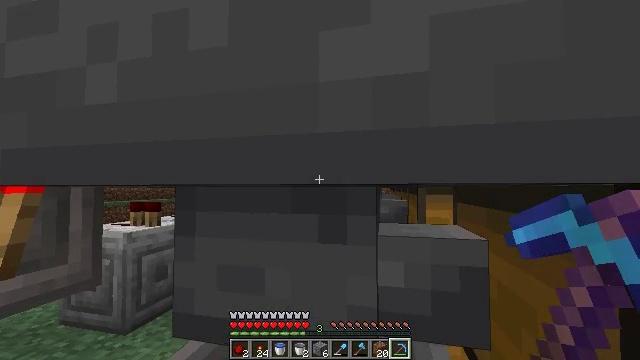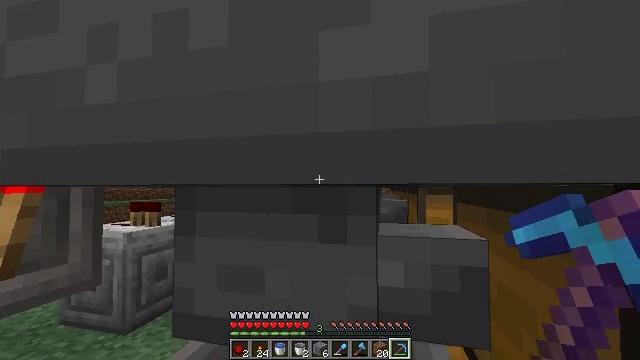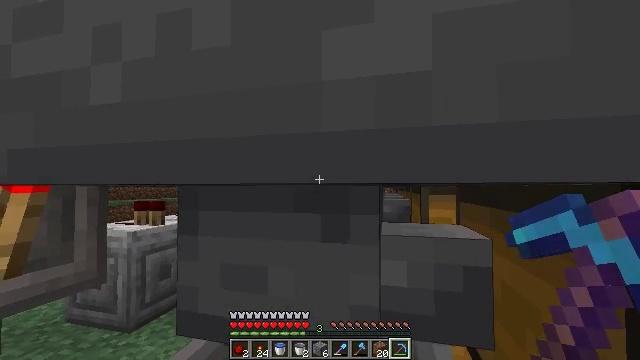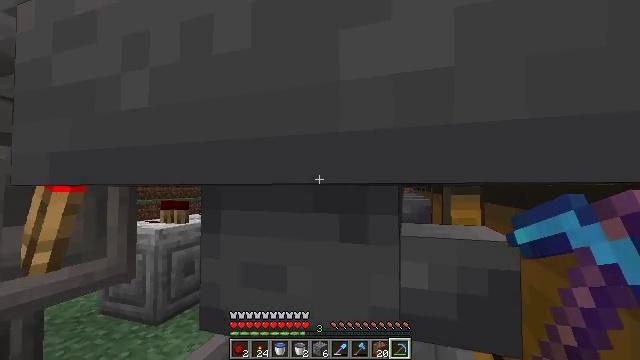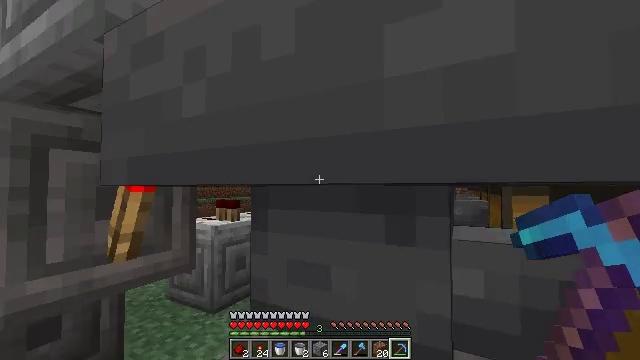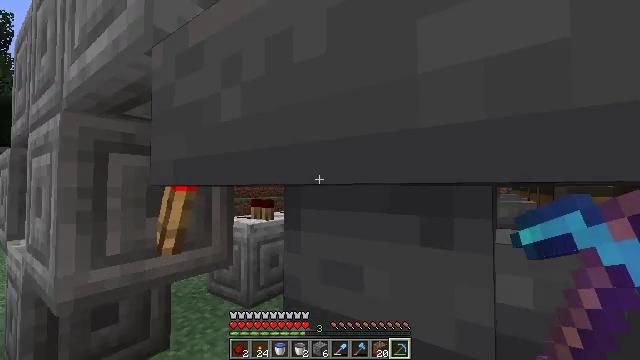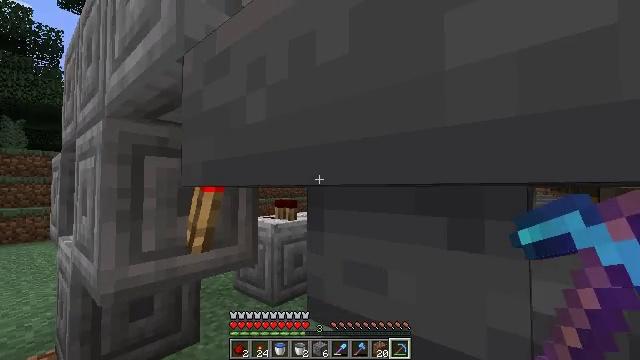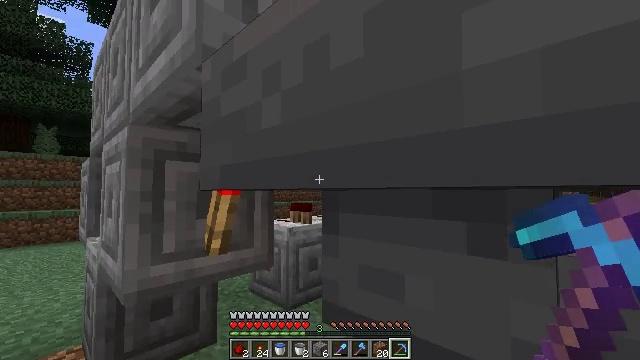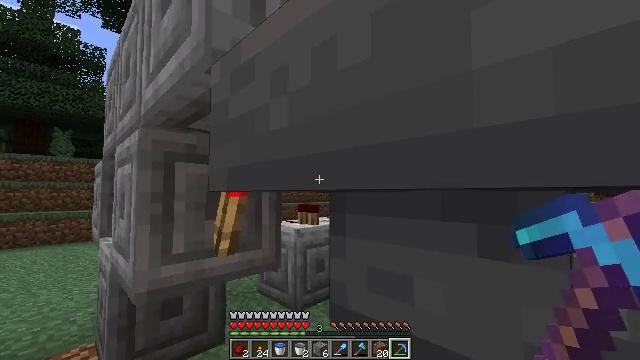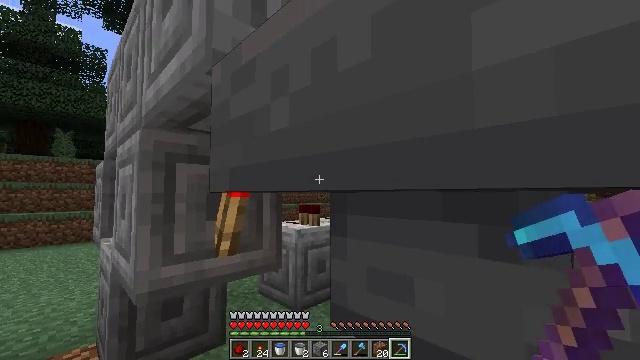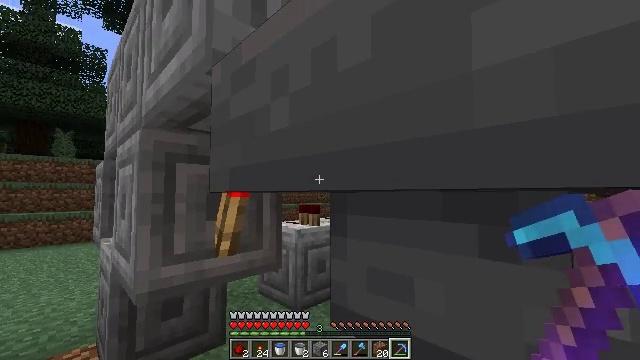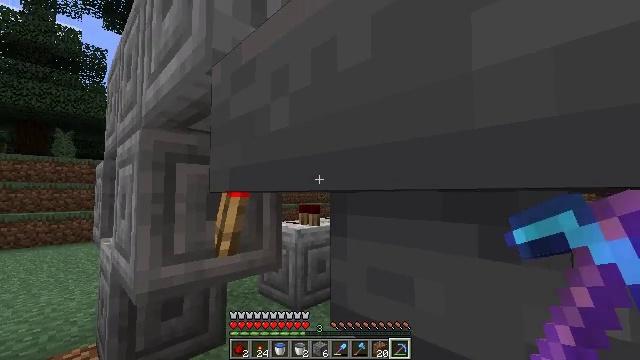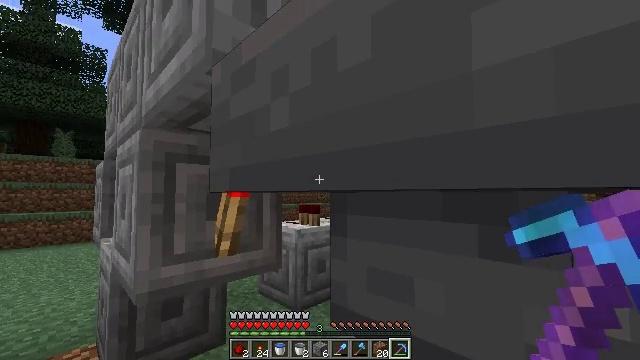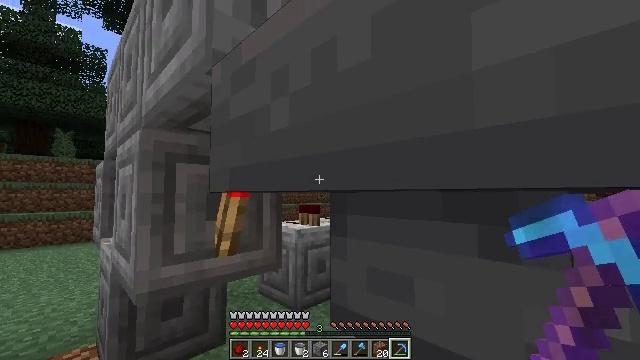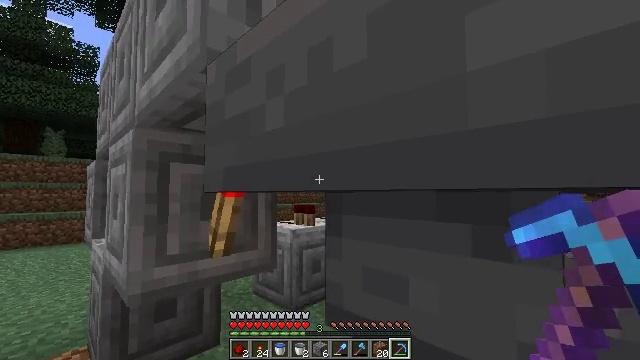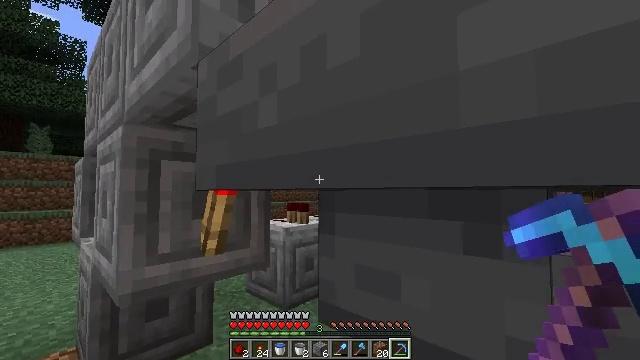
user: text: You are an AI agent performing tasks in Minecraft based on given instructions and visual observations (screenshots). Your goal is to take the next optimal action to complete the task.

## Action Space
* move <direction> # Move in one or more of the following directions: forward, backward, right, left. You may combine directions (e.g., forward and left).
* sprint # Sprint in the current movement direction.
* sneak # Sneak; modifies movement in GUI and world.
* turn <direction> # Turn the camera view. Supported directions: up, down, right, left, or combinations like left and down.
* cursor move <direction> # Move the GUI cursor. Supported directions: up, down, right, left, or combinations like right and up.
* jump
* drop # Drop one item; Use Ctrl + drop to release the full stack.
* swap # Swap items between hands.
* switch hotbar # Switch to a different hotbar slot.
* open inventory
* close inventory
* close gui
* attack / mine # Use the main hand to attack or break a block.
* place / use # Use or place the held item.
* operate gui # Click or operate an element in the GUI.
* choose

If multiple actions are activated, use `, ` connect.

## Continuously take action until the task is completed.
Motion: motion action
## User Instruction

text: Gather chiseled stone bricks from ruins.
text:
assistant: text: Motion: no_op
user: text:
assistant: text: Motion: no_op
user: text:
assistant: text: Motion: turn left
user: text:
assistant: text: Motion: turn left
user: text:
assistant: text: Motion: turn left
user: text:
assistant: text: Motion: turn left
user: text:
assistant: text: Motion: turn left
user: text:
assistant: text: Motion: turn left
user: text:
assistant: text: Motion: no_op
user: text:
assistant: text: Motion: no_op
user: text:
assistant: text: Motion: no_op
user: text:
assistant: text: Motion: no_op
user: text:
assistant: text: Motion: no_op
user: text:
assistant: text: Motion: turn right
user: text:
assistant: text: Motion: turn right
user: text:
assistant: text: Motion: move left, turn right and down
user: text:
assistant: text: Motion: move left, turn right and down
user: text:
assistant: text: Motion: move left, turn right and down
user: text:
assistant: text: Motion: no_op
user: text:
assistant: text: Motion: no_op
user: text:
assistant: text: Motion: turn left and up
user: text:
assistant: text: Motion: turn left and up
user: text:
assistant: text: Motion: turn left and up
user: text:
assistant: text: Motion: turn left
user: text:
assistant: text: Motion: no_op
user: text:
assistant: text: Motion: no_op
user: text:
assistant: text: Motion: turn left and up
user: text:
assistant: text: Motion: turn left and up
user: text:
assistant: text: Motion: turn up
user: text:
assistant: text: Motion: turn right and up